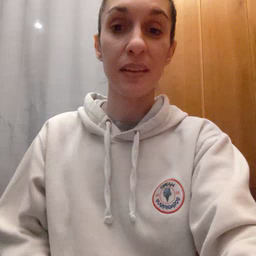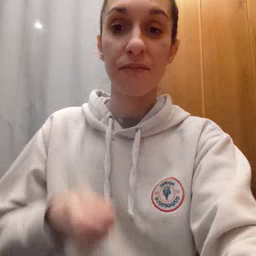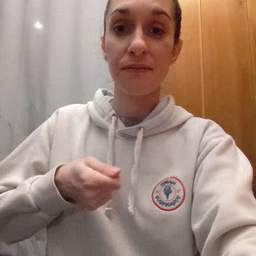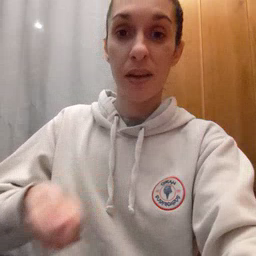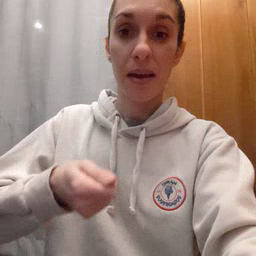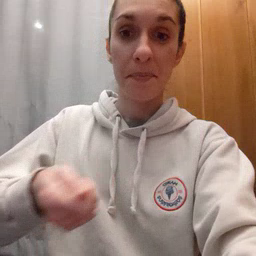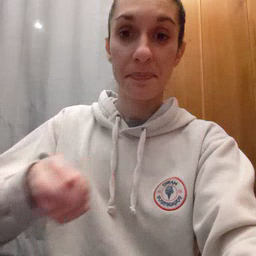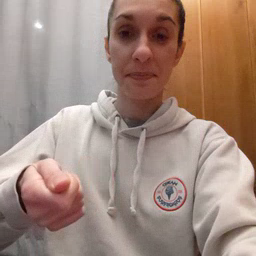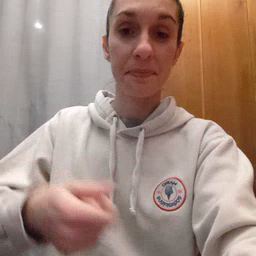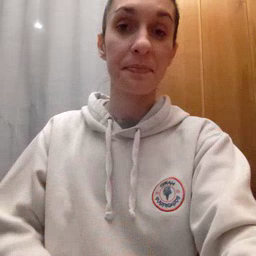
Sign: vacuum